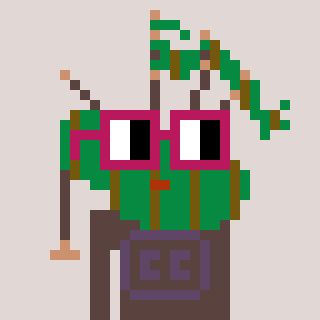
a pixel art character with square dark red glasses, a bagpipe-shaped head and a darkbrown-colored body on a warm background